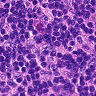
Metastatic tissue present: no